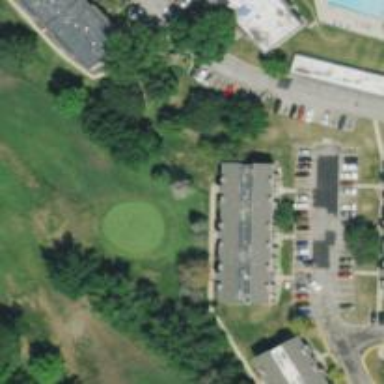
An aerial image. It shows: View of golf hole.